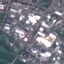
Land use / land cover class: Industrial